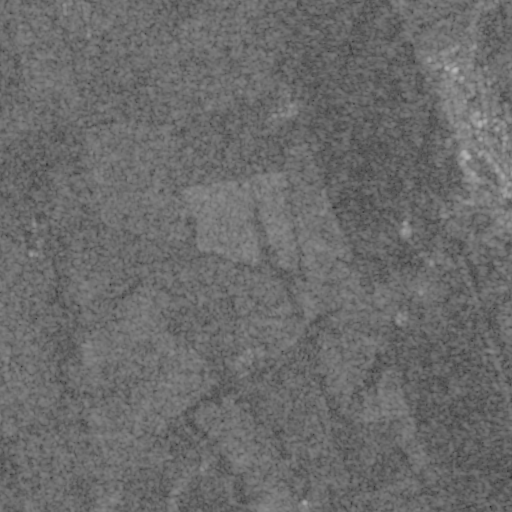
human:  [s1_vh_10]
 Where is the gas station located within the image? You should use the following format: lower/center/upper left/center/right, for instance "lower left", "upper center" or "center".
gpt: The gas station is located in the center right of the image.
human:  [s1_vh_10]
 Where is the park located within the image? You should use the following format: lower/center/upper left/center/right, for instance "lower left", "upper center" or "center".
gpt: The park is located in the upper right of the image.
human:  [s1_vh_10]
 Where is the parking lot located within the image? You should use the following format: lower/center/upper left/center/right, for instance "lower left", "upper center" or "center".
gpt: The parking lot is located in the upper right of the image.
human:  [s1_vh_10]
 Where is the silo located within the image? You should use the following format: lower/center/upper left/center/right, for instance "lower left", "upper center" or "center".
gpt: The silo is located in the center right of the image.
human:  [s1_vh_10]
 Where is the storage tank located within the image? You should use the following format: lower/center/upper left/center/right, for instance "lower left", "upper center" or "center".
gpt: The storage tank is located in the center of the image.
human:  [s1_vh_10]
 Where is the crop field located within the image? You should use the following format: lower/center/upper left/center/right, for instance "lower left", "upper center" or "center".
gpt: There is no crop field in the image.

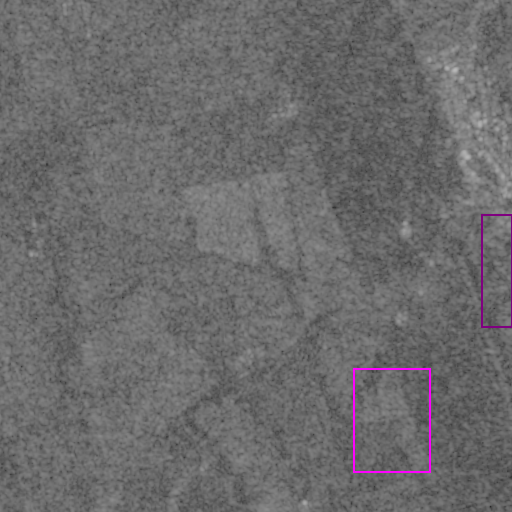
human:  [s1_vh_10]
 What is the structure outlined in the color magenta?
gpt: The structure outlined in magenta is a crop field.
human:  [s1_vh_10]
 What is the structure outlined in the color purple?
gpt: The structure outlined in purple is a park.
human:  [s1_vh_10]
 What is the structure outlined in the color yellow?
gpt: There is no yellow outline.